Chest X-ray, AP view. Patient: 44 years old, sex F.
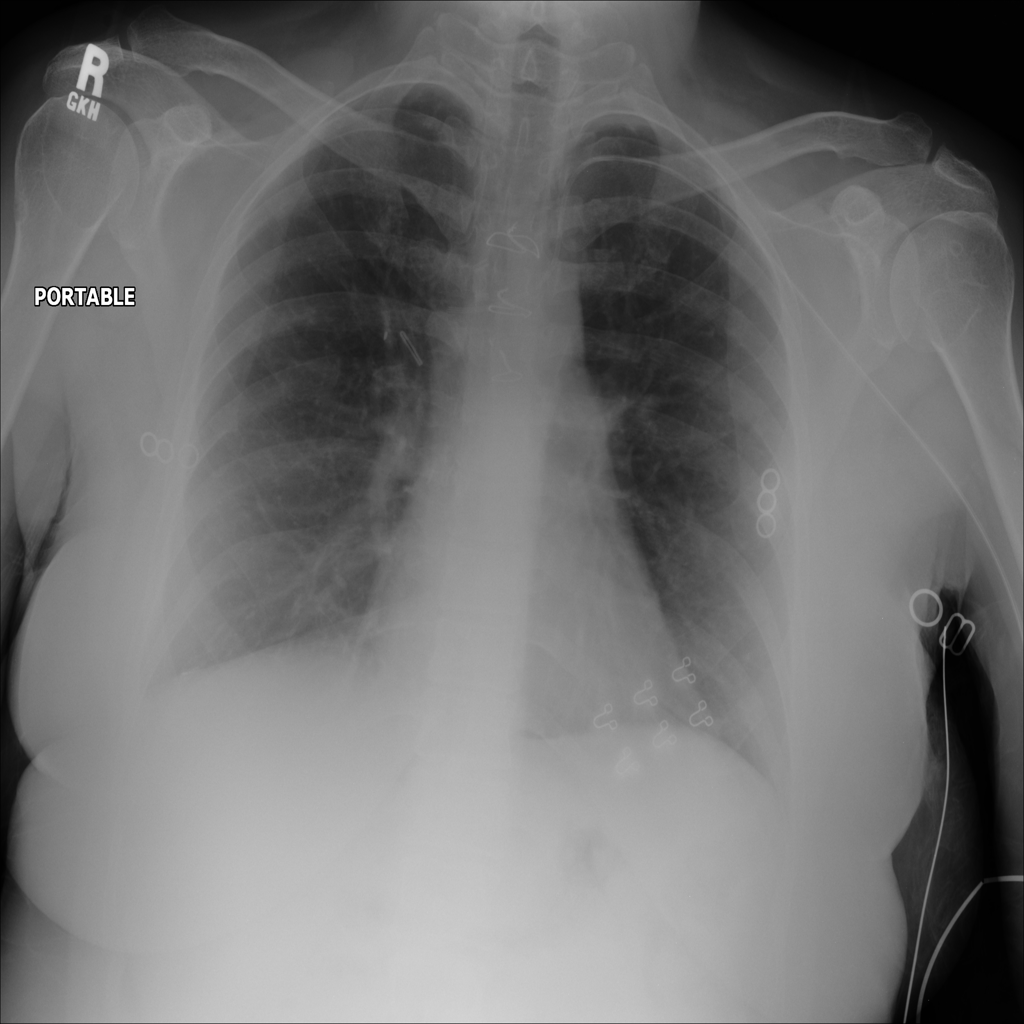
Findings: No Finding